Field crop: maize
Growth stage: 2
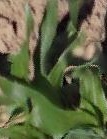
Species: maize